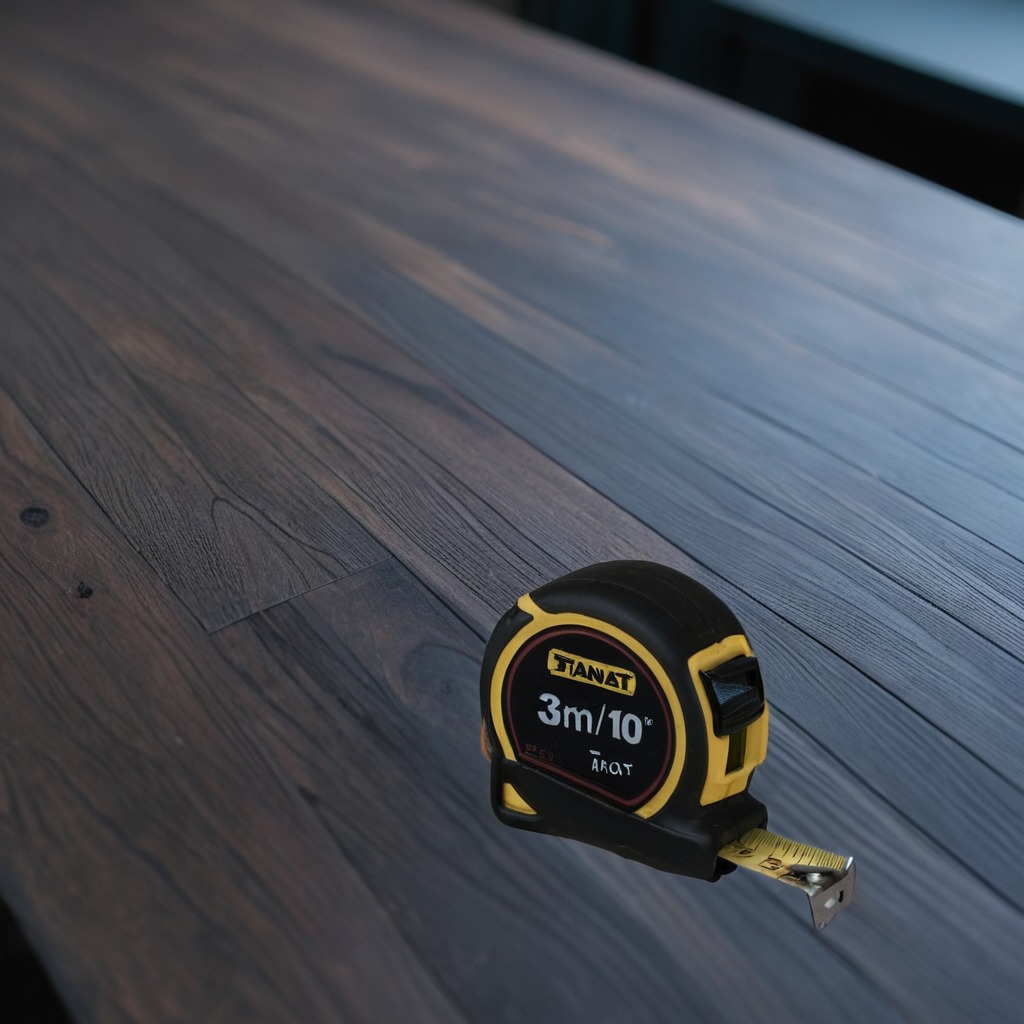
A measuring tape is lying on the old table with faint burn marks in a small garage at twilight.